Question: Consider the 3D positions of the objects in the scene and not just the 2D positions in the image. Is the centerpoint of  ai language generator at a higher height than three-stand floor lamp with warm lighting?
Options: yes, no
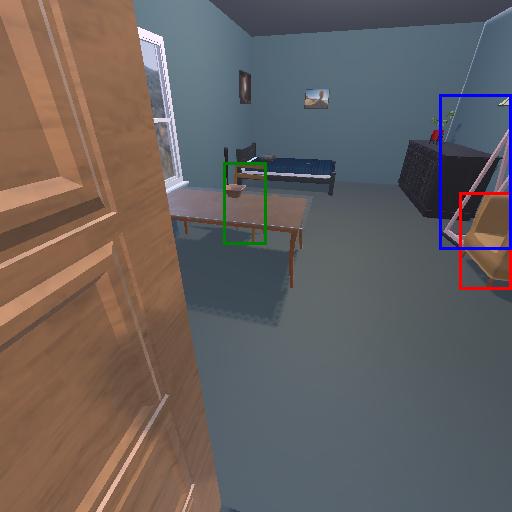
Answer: yes